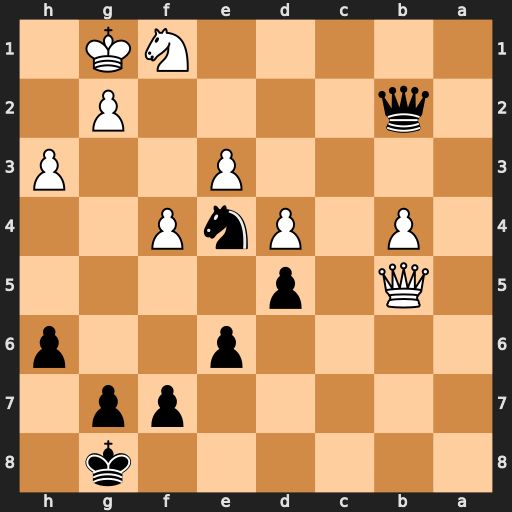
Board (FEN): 6k1/5pp1/4p2p/1Q1p4/1P1PnP2/4P2P/1q4P1/5NK1
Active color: b
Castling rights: -
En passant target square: -
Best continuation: Qf2+ Kh2 Nc3 Qb8+ Kh7 Ng3 Nd1 Qb5 Nxe3